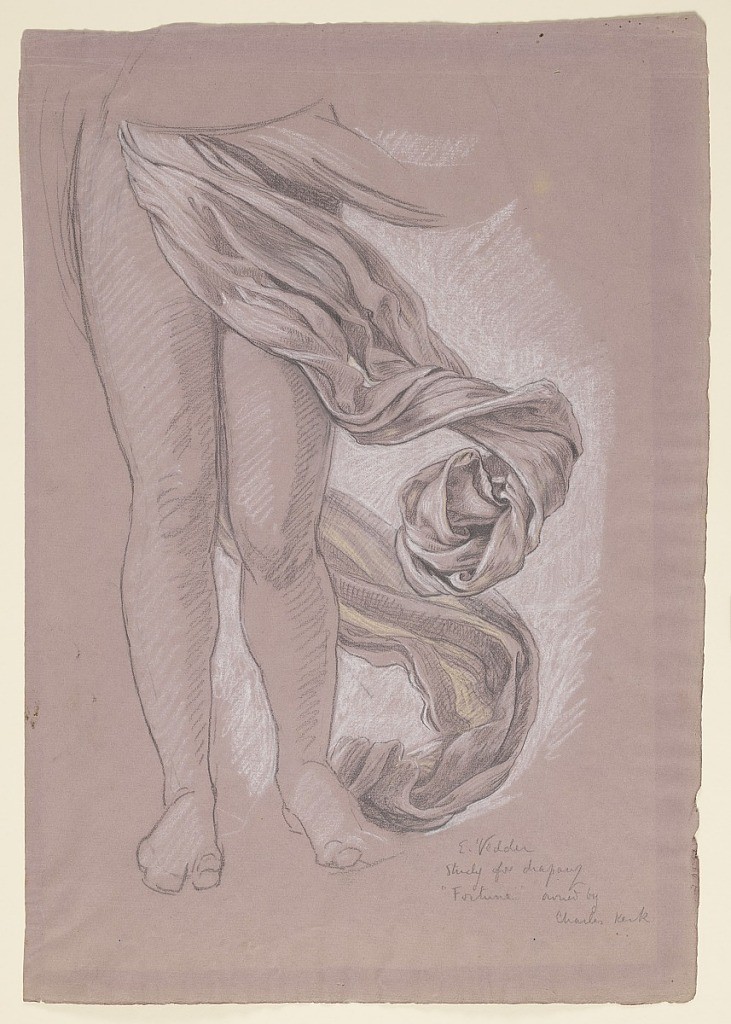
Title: Study for "Fortune"
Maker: Elihu Vedder, American, 1836 – 1923
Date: ca. 1899
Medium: Pastel crayon, graphite on paper
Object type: Drawing
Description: Sketch of drapery falling below the waist, swirling about the legs of the figure.